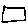
Label: square